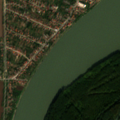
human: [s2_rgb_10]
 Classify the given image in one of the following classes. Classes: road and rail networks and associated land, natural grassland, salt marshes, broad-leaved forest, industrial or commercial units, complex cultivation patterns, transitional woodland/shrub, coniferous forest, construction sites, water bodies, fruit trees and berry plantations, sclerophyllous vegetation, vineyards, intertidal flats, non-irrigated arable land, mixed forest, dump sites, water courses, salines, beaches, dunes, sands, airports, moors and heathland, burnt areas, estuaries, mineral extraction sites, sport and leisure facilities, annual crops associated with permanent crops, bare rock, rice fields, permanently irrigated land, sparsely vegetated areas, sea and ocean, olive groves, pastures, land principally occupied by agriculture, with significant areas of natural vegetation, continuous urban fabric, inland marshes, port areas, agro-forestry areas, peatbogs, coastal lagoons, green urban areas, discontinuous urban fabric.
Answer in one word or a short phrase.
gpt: discontinuous urban fabric, broad-leaved forest, water courses